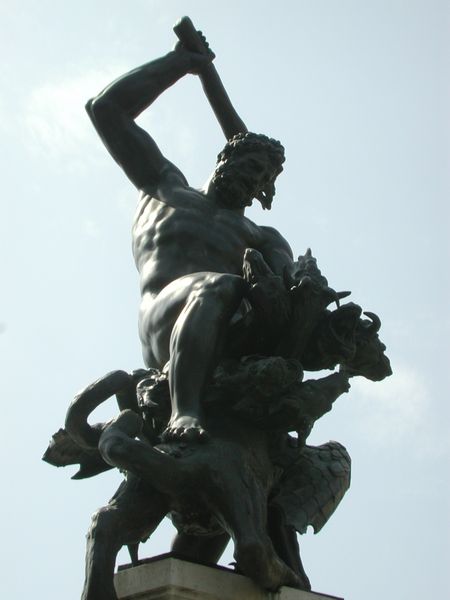
Titel: Herkulesbrunnen in Augsburg
Künstler: Adriaen de Vries
Standort: Augsburg (EU - D - B)
Schlagwörter: akt, blau, dunkel, flügel, fuß, hand, held, himmel, kampf, mann, nackt, schatten, sitzen, brust, holz, köpfe, säule, blick, tier, bart, arm, arme, sockel, stein, horn, ast, figur, haare, locken, pferd, stock, skulptur, statue, reiten, schwung, muskeln, metall, bronze, podest, foto, oben, muskulös, eisen, messing, antike, pfahl, denkmal, barfuß, knüppel, schwert, schlag, waffe, photo, axt, teufel, zeus, geäst, krieger, greif, löwe, gegenlicht, ausholen, herkules, keule, erschlagen, ungeheuer, klettern, drachen, grotesk, römisch, monster, hydra, figut, skultpur, hauen, bestie, monströs, käule, brunnenstatue